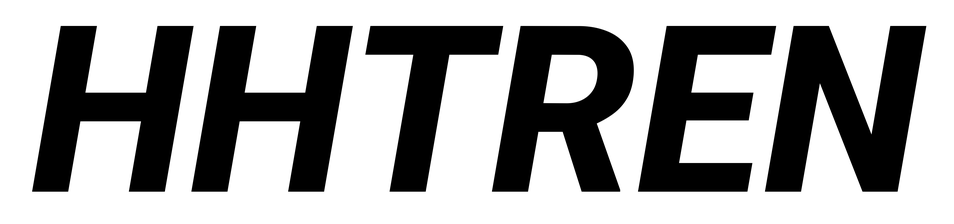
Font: Roboto-Italic_ExtraBold_Italic